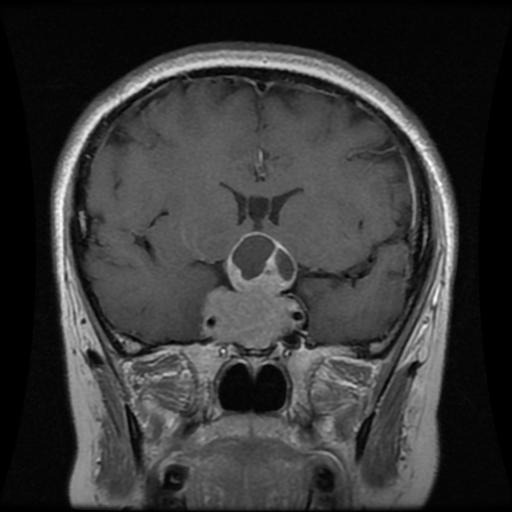
Label: pituitary